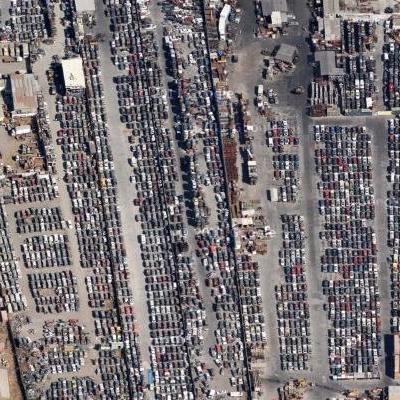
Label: gParking